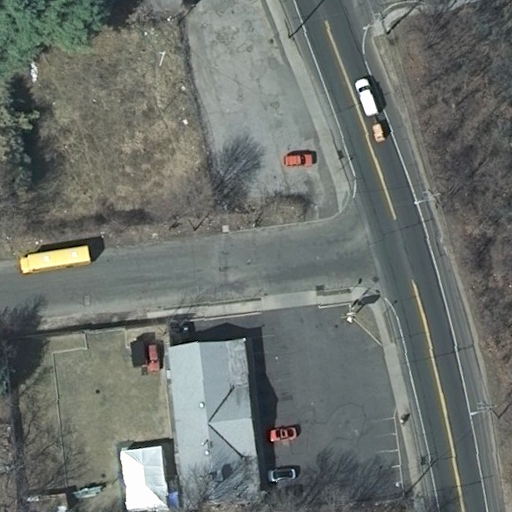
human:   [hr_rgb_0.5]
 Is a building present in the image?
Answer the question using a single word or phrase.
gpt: yes

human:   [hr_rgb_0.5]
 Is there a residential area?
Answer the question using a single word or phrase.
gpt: yes

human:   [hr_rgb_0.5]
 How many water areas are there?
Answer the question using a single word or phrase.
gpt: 0

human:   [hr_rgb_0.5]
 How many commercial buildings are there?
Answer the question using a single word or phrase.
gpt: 1

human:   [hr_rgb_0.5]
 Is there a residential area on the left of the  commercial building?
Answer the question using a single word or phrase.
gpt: yes

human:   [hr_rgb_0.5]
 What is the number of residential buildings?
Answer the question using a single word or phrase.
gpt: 0

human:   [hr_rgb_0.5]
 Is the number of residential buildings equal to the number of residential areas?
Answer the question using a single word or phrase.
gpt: no

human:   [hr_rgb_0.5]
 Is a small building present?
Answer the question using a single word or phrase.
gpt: no

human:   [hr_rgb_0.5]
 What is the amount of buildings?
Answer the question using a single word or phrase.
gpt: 1

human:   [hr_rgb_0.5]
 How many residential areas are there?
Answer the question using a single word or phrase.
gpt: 1

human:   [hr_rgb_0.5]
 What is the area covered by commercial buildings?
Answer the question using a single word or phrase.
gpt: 608m2

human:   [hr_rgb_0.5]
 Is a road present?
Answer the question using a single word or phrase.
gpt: yes

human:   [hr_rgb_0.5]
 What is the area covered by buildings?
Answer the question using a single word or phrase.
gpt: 608m2

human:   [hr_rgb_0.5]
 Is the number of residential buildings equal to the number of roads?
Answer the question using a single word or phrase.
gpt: no

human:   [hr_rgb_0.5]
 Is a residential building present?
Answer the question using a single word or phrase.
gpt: no

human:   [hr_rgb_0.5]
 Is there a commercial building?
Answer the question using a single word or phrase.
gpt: yes

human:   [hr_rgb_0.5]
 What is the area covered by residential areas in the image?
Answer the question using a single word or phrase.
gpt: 10611m2

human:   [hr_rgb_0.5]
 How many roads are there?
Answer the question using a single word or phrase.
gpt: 2

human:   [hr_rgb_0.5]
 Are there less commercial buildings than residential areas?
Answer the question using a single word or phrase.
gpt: no

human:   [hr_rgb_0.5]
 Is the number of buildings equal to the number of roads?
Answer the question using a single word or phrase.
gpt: no

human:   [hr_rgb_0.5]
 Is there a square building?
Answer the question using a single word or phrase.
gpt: no

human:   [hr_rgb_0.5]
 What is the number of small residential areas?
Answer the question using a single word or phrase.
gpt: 0

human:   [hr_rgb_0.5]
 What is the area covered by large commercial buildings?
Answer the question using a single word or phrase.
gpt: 608m2

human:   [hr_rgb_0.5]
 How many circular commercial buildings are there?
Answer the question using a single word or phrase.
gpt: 0

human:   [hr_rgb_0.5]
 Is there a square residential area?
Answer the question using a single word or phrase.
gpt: no

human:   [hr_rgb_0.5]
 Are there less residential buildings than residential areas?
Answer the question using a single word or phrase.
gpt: yes

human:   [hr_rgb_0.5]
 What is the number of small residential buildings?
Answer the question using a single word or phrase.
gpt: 0

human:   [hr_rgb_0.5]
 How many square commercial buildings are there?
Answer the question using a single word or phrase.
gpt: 0

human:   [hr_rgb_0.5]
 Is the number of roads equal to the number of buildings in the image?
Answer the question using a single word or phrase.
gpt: no

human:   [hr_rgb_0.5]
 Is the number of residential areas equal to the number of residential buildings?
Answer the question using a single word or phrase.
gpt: no

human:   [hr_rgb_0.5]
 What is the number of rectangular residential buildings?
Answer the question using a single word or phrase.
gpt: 0

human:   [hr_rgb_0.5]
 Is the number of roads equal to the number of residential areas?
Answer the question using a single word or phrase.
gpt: no

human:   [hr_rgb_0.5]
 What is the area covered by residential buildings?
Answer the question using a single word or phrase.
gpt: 0m2

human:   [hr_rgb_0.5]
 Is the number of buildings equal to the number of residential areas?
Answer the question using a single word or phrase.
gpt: yes

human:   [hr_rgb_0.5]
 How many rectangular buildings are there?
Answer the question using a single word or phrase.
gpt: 0

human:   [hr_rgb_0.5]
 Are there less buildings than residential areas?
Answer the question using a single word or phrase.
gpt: no

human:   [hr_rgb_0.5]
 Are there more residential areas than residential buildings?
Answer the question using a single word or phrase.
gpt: yes

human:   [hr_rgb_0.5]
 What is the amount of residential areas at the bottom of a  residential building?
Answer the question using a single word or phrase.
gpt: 0

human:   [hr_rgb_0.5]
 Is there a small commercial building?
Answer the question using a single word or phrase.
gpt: no

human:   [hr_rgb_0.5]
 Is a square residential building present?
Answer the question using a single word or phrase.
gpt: no

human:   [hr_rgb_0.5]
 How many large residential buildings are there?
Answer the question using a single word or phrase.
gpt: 0

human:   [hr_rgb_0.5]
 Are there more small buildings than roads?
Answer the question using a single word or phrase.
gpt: no

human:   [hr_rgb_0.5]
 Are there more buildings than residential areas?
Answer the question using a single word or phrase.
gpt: no

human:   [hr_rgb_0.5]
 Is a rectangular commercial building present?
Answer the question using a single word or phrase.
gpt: no

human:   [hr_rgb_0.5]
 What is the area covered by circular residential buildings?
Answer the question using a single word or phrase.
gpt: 0m2

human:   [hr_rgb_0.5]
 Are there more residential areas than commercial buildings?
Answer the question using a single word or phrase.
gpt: no

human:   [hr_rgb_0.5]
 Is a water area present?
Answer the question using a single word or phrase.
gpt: no

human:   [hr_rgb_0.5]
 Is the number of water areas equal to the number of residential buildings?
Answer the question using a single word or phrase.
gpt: yes

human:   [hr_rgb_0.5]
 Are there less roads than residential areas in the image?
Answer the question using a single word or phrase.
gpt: no

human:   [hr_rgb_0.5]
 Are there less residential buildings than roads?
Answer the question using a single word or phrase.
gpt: yes

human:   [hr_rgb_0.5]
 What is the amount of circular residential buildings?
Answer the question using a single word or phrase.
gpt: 0

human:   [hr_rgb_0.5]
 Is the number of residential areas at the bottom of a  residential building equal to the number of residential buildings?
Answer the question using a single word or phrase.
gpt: yes

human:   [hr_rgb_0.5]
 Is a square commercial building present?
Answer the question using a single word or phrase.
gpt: no

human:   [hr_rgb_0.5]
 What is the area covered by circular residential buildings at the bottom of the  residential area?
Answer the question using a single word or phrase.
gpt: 0m2

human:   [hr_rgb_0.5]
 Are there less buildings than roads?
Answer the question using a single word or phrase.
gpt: yes

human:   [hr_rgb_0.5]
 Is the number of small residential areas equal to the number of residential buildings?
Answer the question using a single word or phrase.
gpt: yes

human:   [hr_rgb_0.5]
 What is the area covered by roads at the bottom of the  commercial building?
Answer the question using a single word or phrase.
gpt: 0m2

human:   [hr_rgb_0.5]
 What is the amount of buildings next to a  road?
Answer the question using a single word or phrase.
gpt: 1

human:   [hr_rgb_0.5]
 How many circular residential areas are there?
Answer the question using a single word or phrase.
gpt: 0

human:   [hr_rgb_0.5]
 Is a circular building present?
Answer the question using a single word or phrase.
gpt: no

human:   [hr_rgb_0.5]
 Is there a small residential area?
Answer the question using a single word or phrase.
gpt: no

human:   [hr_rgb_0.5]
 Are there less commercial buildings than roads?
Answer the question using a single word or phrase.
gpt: yes

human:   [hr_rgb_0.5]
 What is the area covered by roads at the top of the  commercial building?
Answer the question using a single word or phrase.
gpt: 0m2

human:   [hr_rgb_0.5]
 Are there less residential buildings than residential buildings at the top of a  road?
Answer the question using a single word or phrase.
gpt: no